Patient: sex M, age 66
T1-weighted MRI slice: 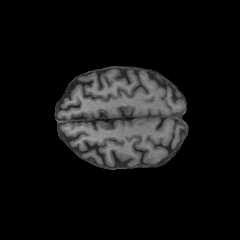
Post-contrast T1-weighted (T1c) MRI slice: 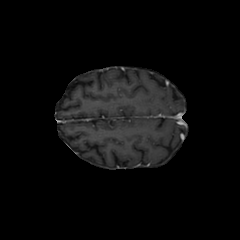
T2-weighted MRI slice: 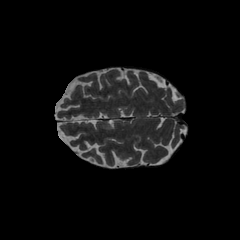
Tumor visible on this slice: no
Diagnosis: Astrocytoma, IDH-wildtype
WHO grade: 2